Question:
I want to to change the contents below of button group on tap of every button in button group.
'''
<div class="btn-group btn-group-lg">
<button type="button" class="btn btn-primary segmentedButton ">Section1</button>
<button type="button" class="btn btn-primary segmentedButton active">Section2</button>
<button type="button" class="btn btn-primary segmentedButton">Section3</button>
</div>
'''
I don't want load entire page completely. Just contents below should be changed.
A existing example is <URL> segmented control. is there any easy way to implement that using html and javascript.
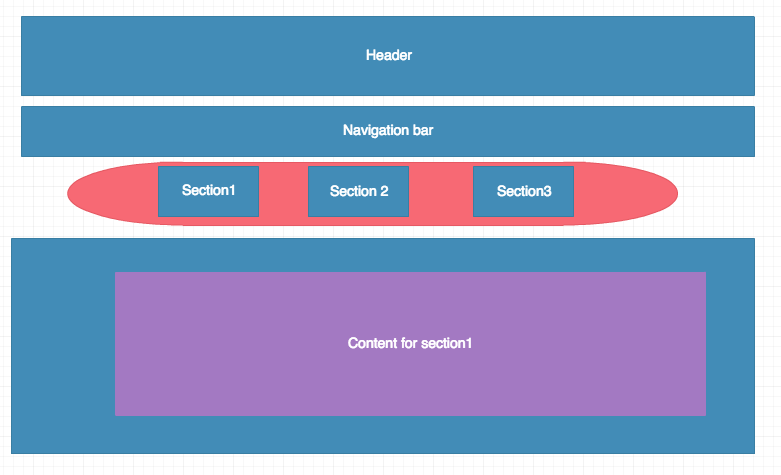
Answer: You can create separate 'div' container for each section you have and give it an id attribute. Then, on each button in the button group, you attach an attribute that indicates which 'div' it shall render when the button is clicked.
'''
$(function() {
$(".btn").on("click", function() {
//hide all sections
$(".content-section").hide();
//show the section depending on which button was clicked
$("#" + $(this).attr("data-section")).show();
});
});
'''
'''
.content-section {
display: none;
}
'''
'''
<script src="https://ajax.googleapis.com/ajax/libs/jquery/2.1.1/jquery.min.js"></script>
<link href="https://maxcdn.bootstrapcdn.com/bootstrap/3.3.4/css/bootstrap.min.css" rel="stylesheet" />
<div class="btn-group btn-group-lg">
<button type="button" data-section="section1" class="btn btn-primary segmentedButton ">Section1</button>
<button type="button" data-section="section2" class="btn btn-primary segmentedButton">Section2</button>
<button type="button" data-section="section3" class="btn btn-primary segmentedButton">Section3</button>
</div>
<div class="content-section" id="section1">
<h1> Section 1 </h1>
<p>Section 1 Content goes here</p>
</div>
<div class="content-section" id="section2">
<h1> Section 2 </h1>
<p>Section 2 Content goes here</p>
</div>
<div class="content-section" id="section3">
<h1> Section 3 </h1>
<p>Section 3 Content goes here</p>
</div>
'''